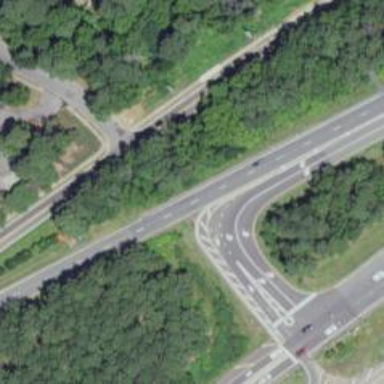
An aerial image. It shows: Asphalt trunk link road.